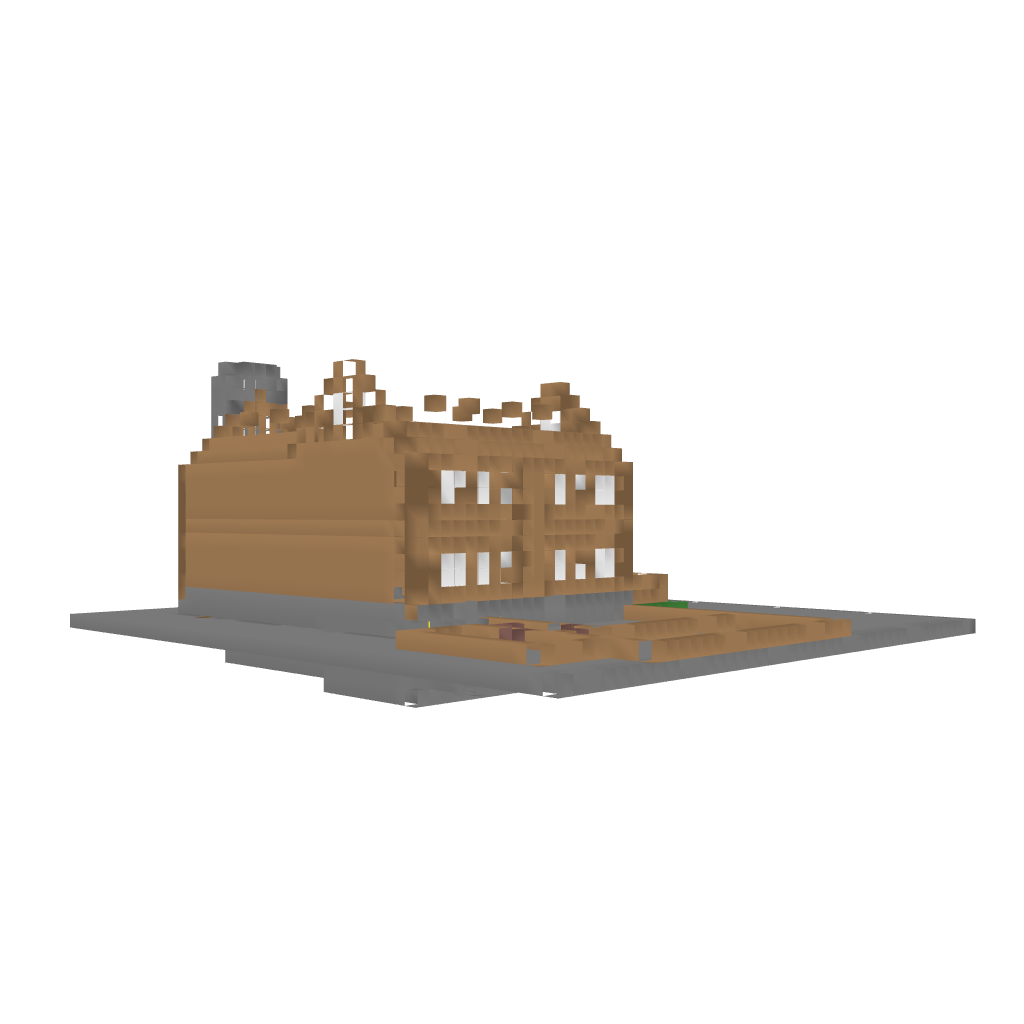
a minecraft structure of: Big Casual House bad low quality